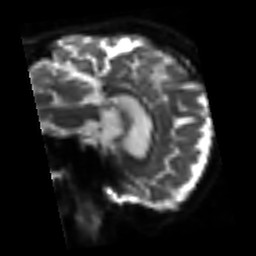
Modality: sbref
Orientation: sagittal
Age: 64
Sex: male
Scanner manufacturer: siemens
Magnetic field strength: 3 T
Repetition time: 3.2 s
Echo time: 0.081 s